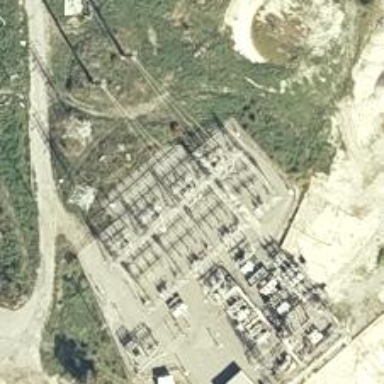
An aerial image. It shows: Switch used for power control.